Question: Is this setup possible in Google Cloud Platform? Because this setup is possible and easy to setup in Amazon Web Service.

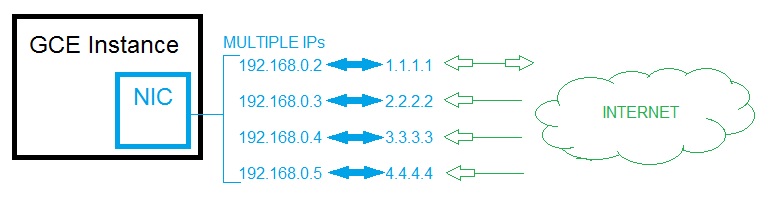
Answer: However there is a way to map multiple public IP's to a single VM instance using forwarding rules <URL>.
To give you better understanding of GCP's networking have a loouk at how
you can create a VM with multiple interfaces (up to 8 per VM).
Also this documentation may be usefull - <URL>.
Last piece of documentation describes some <URL> which also may be helpful.